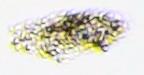
Label: Detritus